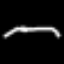
Label: squiggle